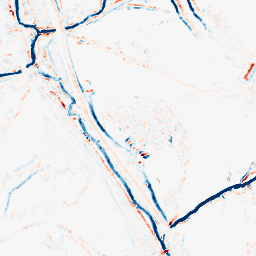
Category: morphological
Decomposition family: morphological_diamond
Decomposition parameters: operation: average
radius: 3
Upsampling method: cubic_mitchell
Upsampling parameters: scale: 8
Upsampling scale: 8